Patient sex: M
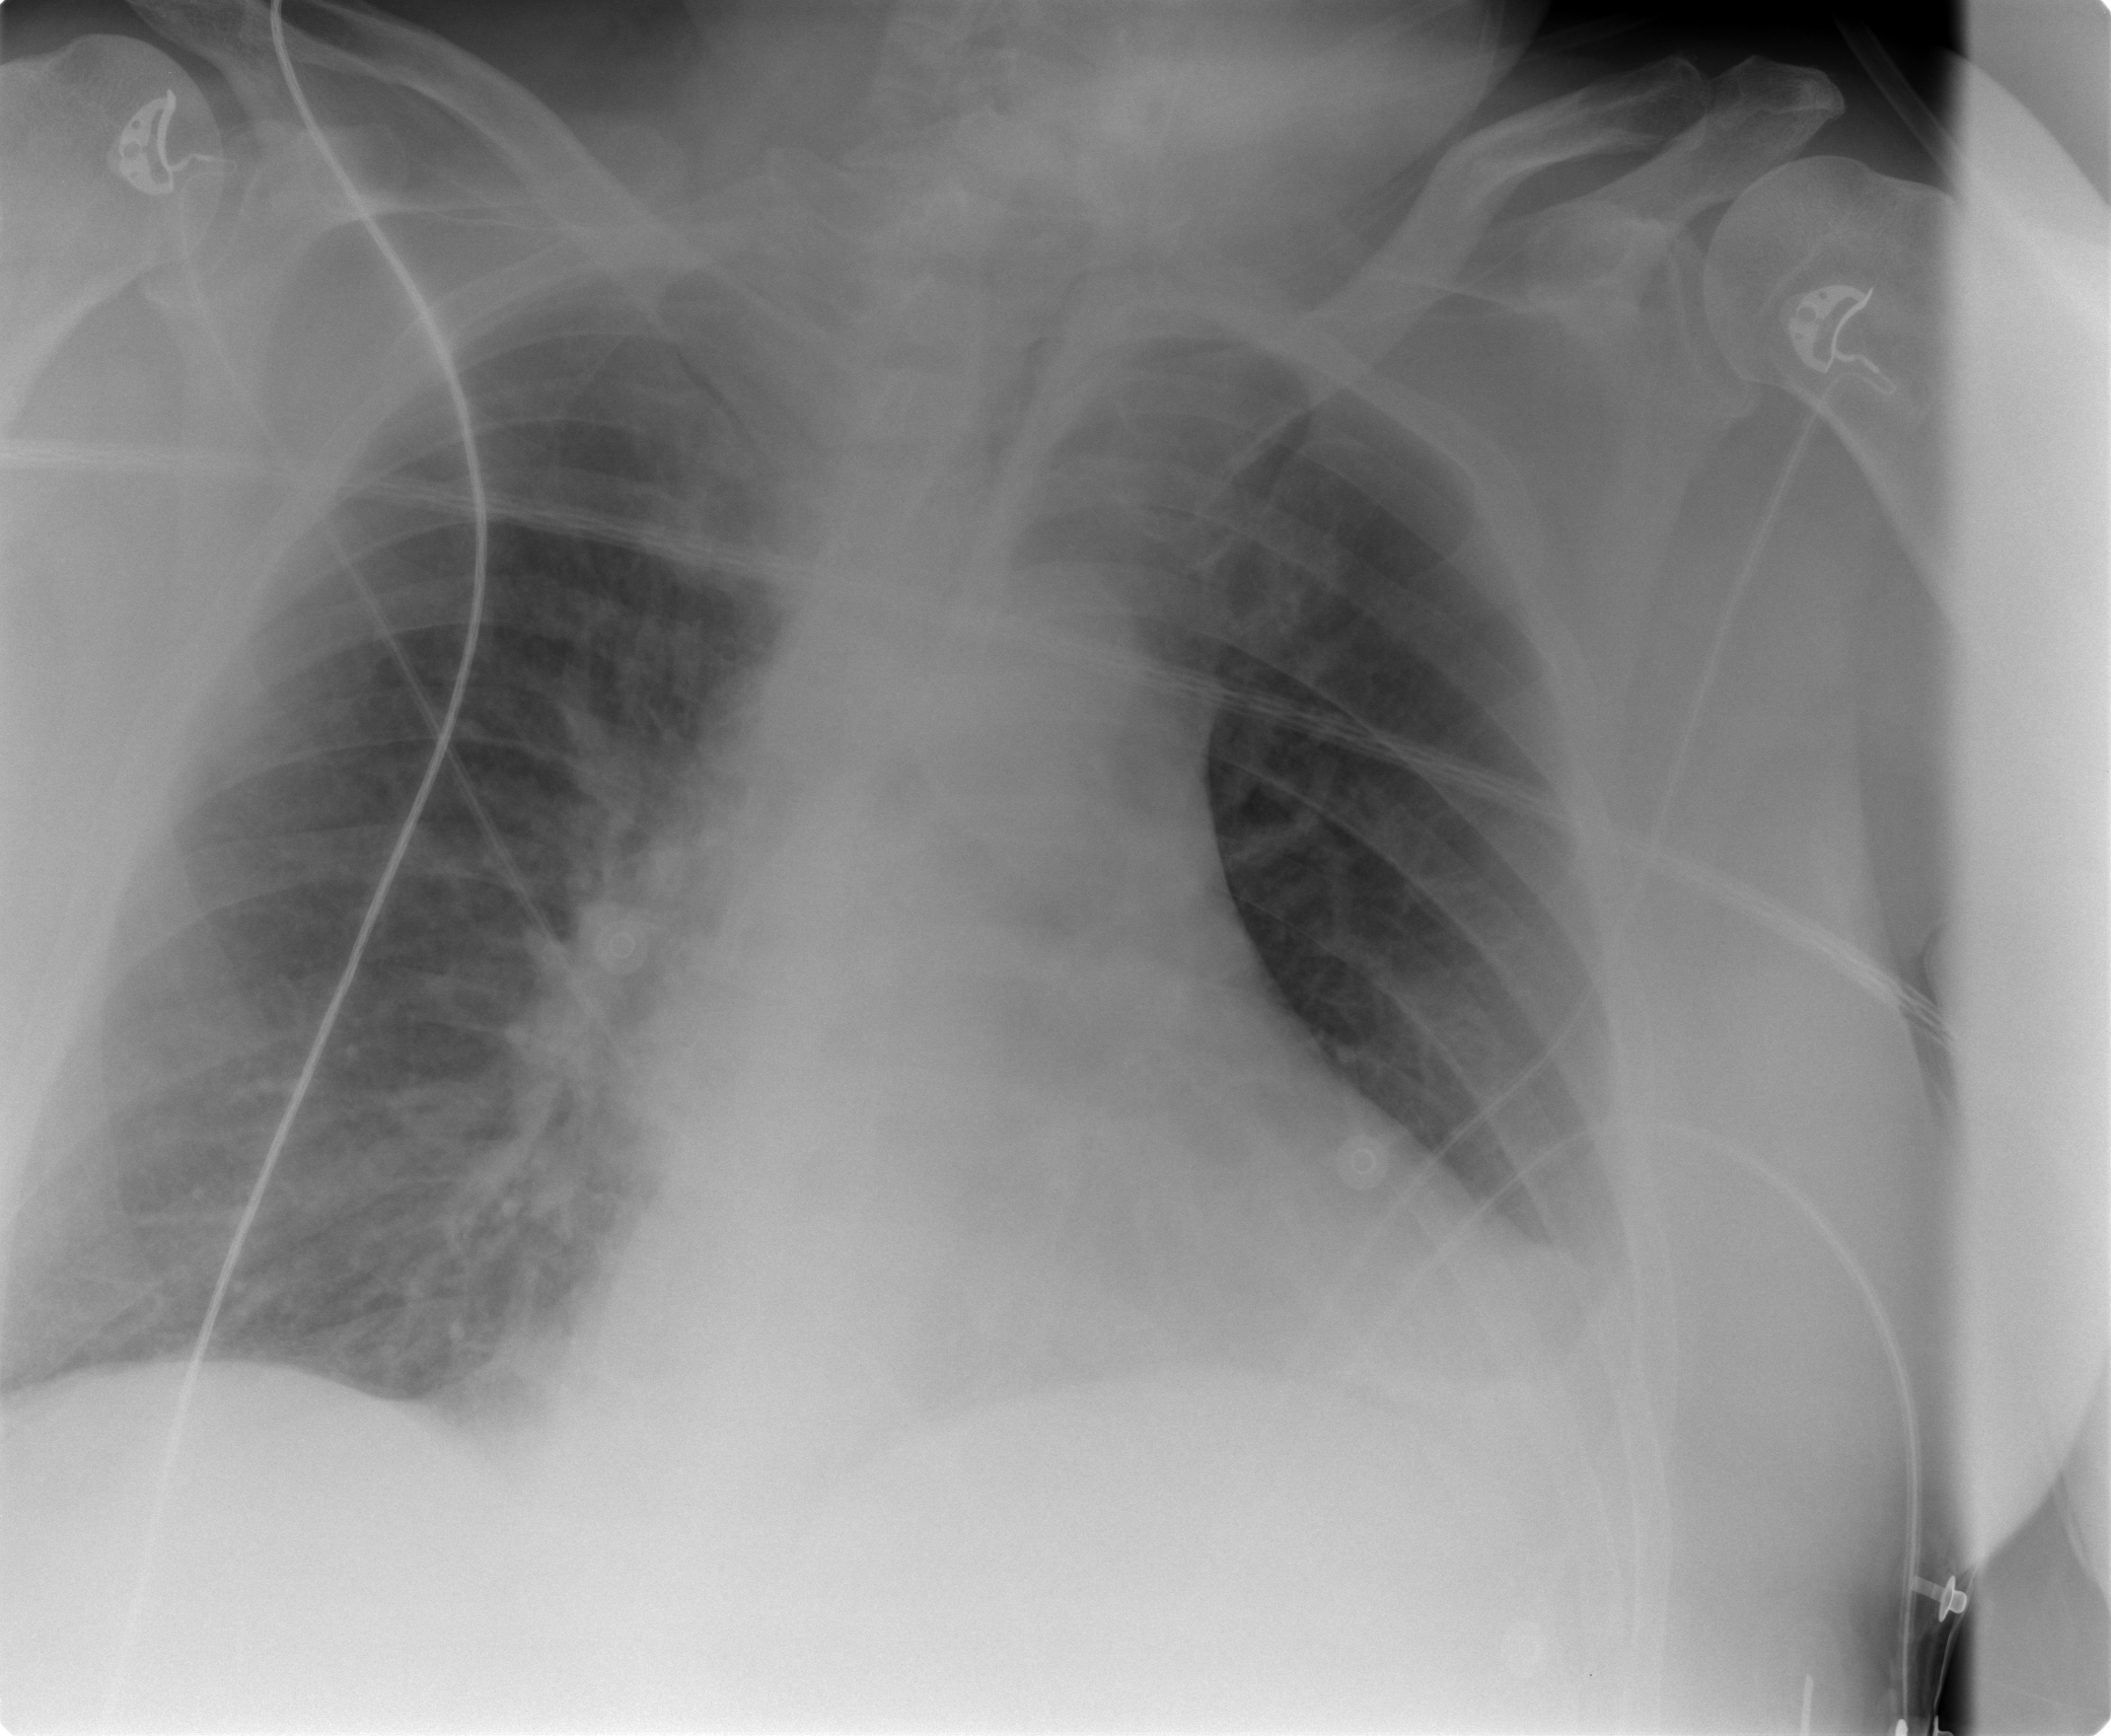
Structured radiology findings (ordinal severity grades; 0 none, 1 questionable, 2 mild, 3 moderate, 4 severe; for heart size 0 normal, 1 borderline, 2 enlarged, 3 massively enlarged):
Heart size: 2
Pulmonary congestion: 2
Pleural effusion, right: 0
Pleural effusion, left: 2
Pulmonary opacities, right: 0
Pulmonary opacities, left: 0
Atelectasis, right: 0
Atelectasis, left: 1